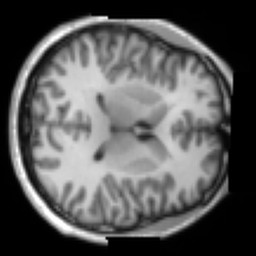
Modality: T1w
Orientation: axial